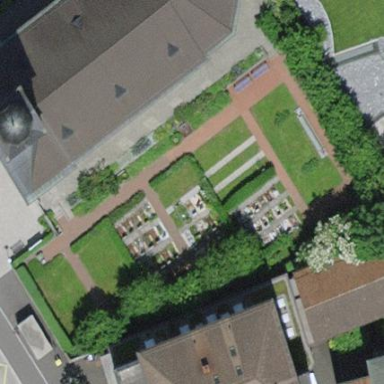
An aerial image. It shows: Cemetery.